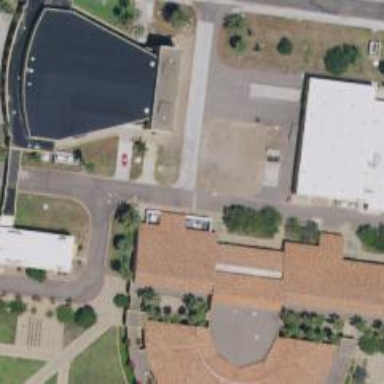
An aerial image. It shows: Theatre building.